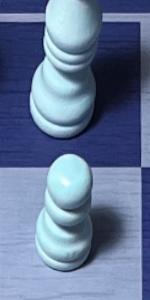
Label: Pawn_White